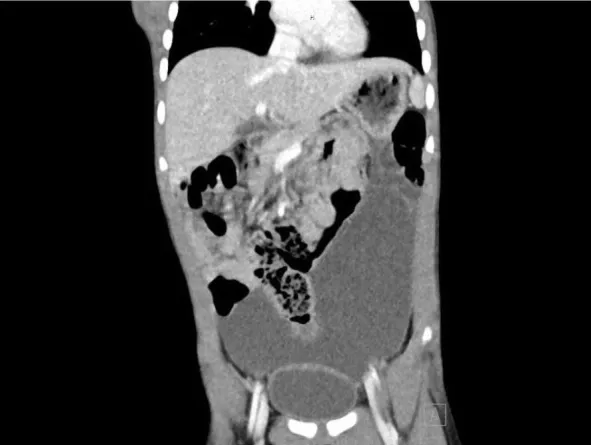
Computed tomography of the abdomen demonstrated a 7.3 x 11.7 x 14.9-cm cystic mass originating from the greater curve of the stomach and reaching the dome of the bladder.
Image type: radiology (ct)